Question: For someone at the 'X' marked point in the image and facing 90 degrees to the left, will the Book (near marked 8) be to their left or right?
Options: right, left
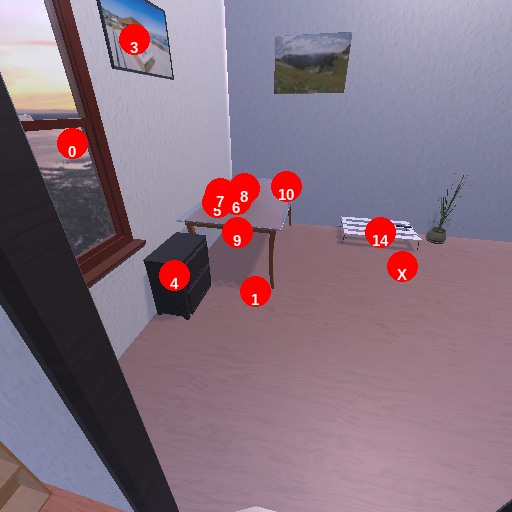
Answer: right